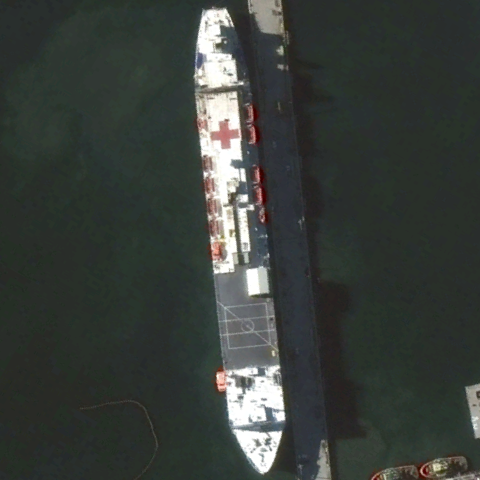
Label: civil